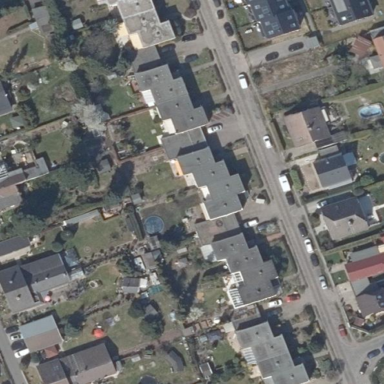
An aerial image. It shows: Residential area.